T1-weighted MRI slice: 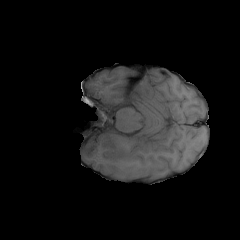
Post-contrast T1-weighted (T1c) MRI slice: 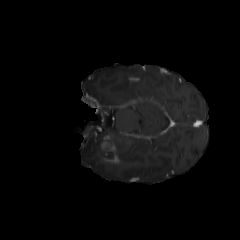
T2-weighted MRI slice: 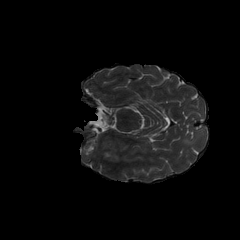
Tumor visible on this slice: yes